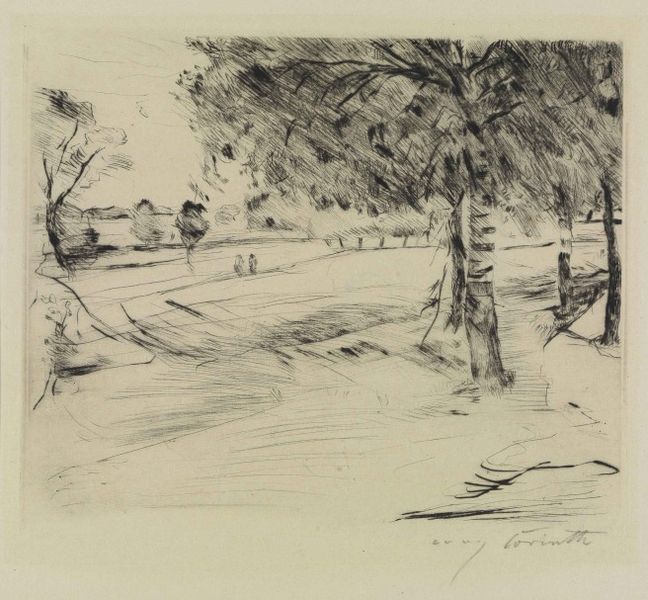
Titel: Landschaft
Künstler: Lovis Corinth
Standort: Karlsruhe
Institution: Staatliche Kunsthalle Karlsruhe
Schlagwörter: baum, blätter, himmel, laub, mann, schatten, wasser, weiß, wolken, bäume, fluss, gelb, landschaft, menschen, äste, bewegung, frau, grau, hell, hintergrund, licht, männer, schwarz, skizze, straße, vordergrund, zeichnung, gras, rasen, schnee, weg, wiese, zaun, leute, malerei, mensch, stein, signatur, ast, bach, baumstamm, birke, birken, ebene, feld, felder, ferne, horizont, natur, stamm, weite, wind, büsche, wiesen, boden, paar, personen, blatt, person, krone, schräg, wald, bauern, schnell, schrift, sommer, papier, zwei, datierung, berge, hitze, allee, grafik, graphik, linien, herbst, winter, signiert, figuren, sturm, stämme, stürmisch, unwetter, striche, regen, tusche, corinth, lovis, lovis corinth, unterschrift, spaziergang, linie, kohle, windig, draußen, schwarzweiss, schraffur, radierung, stich, strich, reihe, schraffiert, bleistift, tanne, flur, entwurf, gestalten, wärme, rinde, feldrain, spaziergänger, buche, kaltnadel, linde, wander, wiede, guache, bätter, krohne, landschaftszeichnung, menshcen, verweht, stilisierung, l, birkenbaum, enmtwurf, birke#, sommer chatten, abbakus, luvis